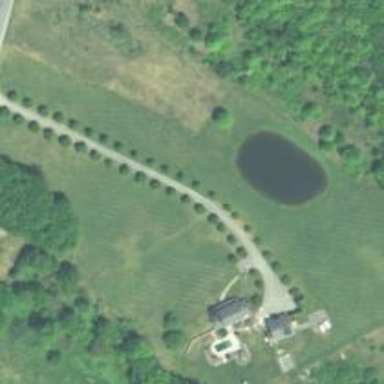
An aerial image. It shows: Driveway leading to service road.